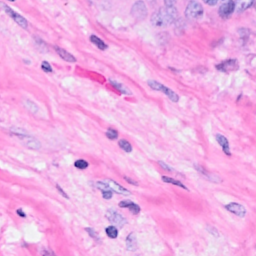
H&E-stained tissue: Breast